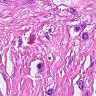
Metastatic tissue present: no